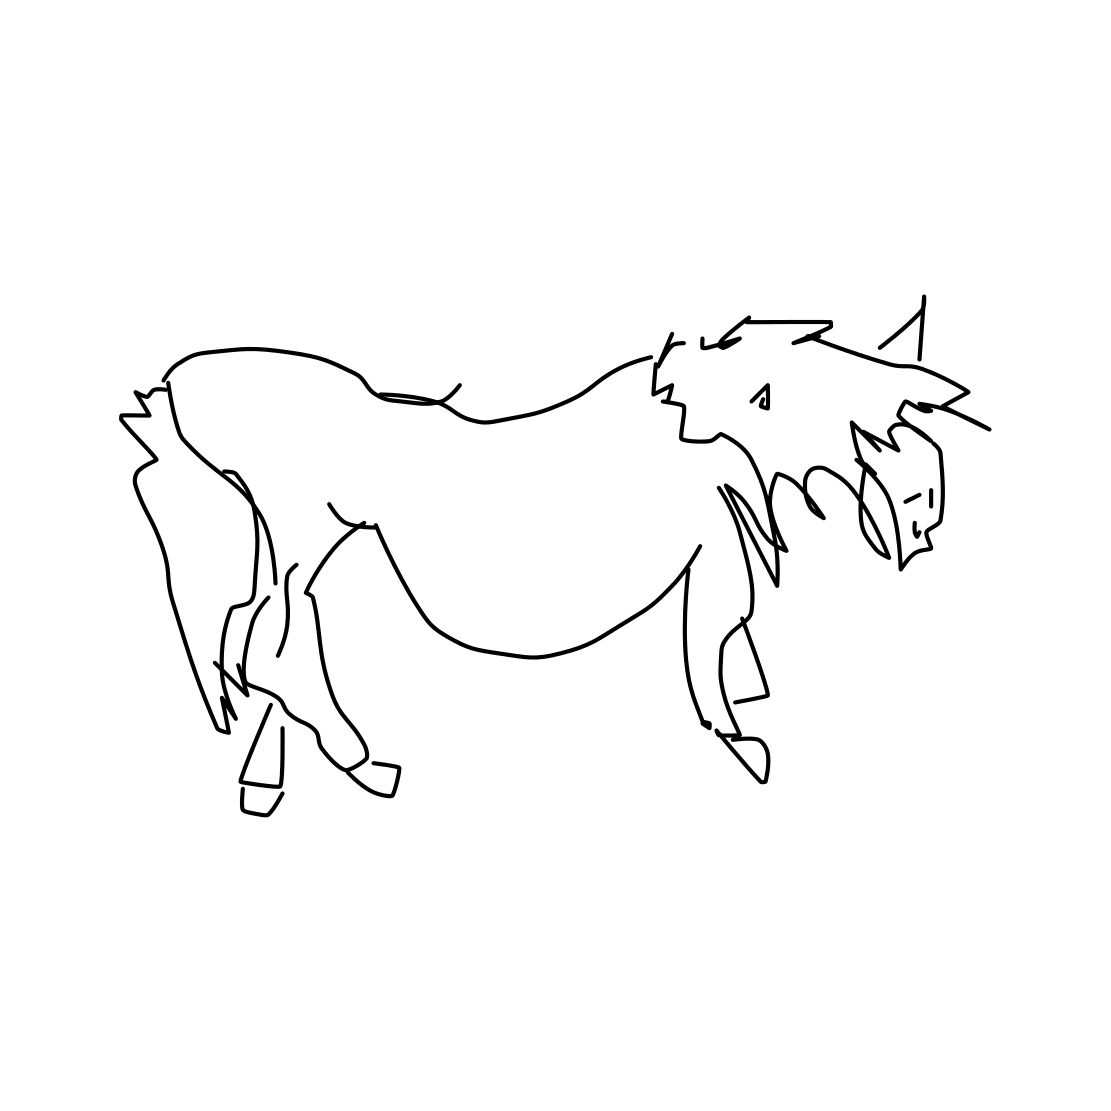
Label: horse